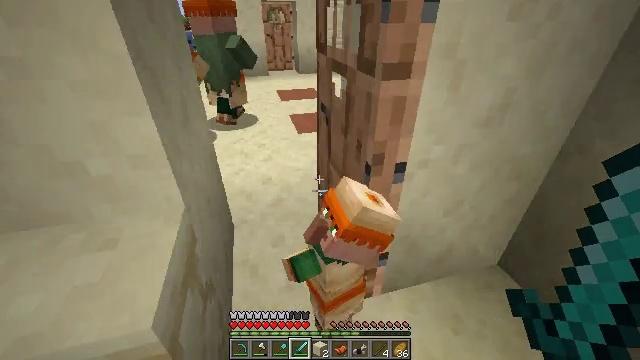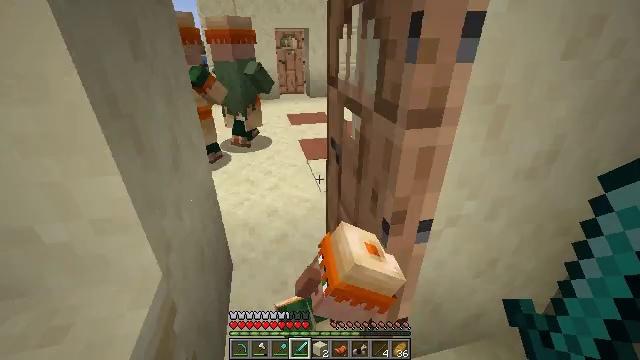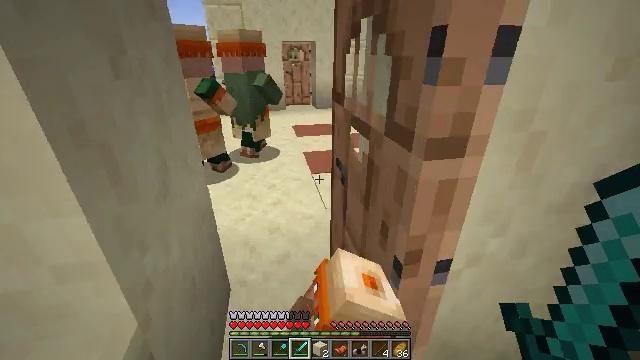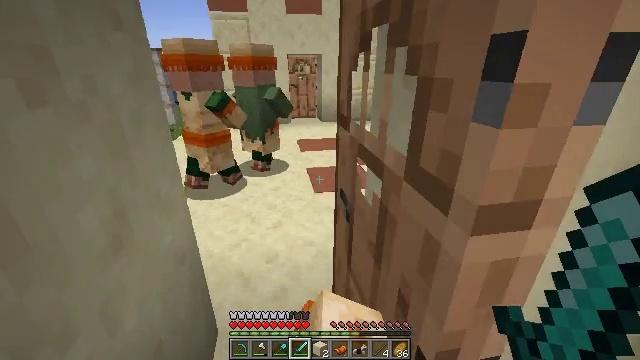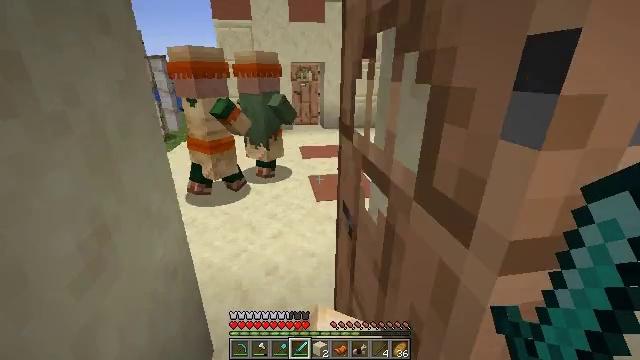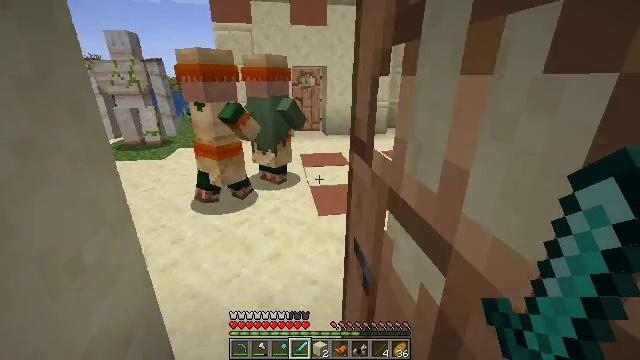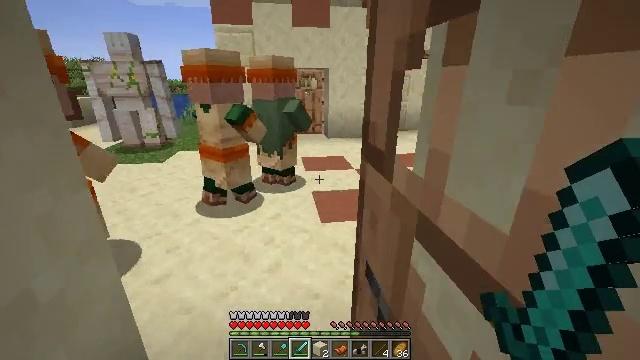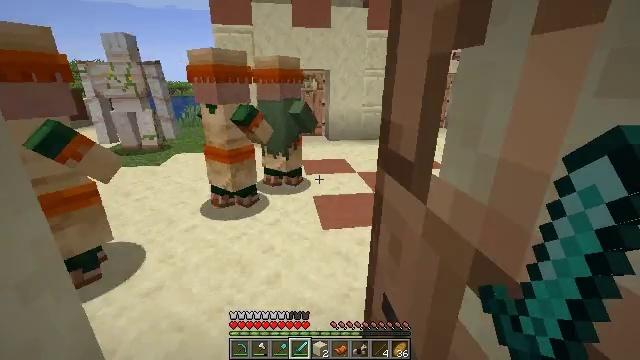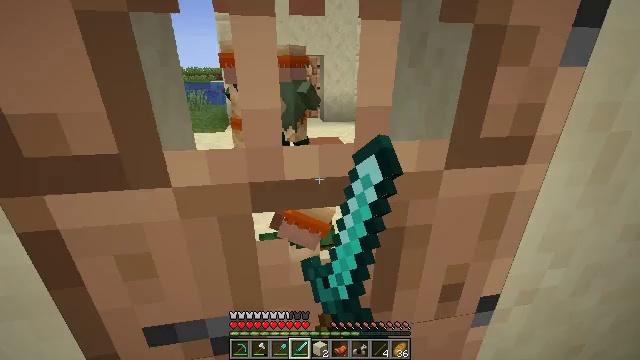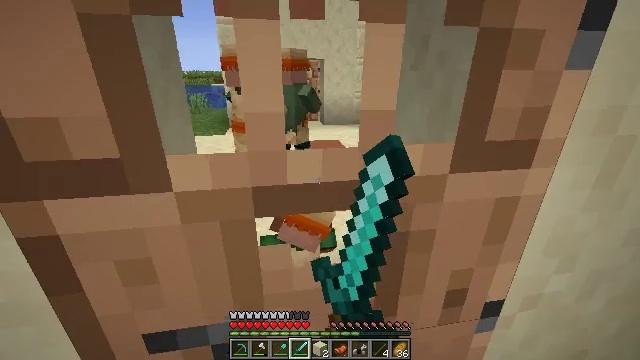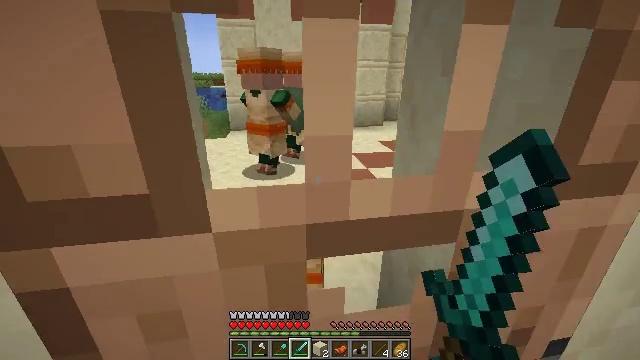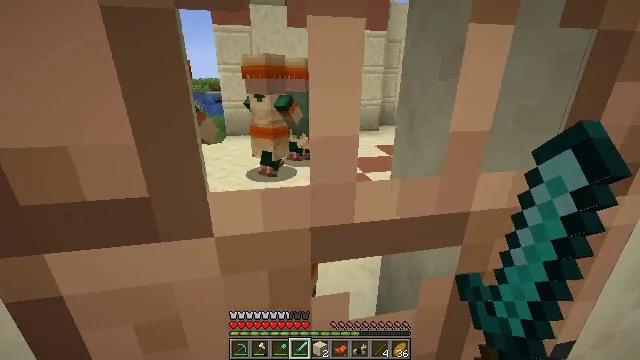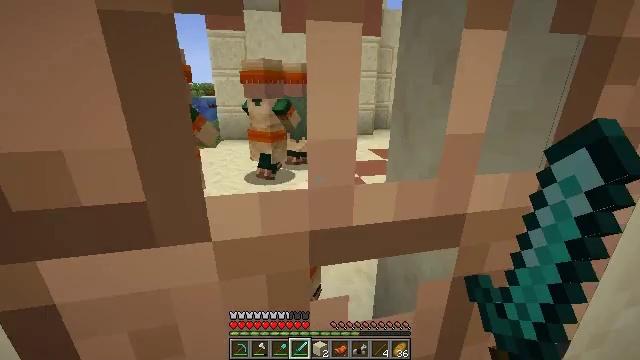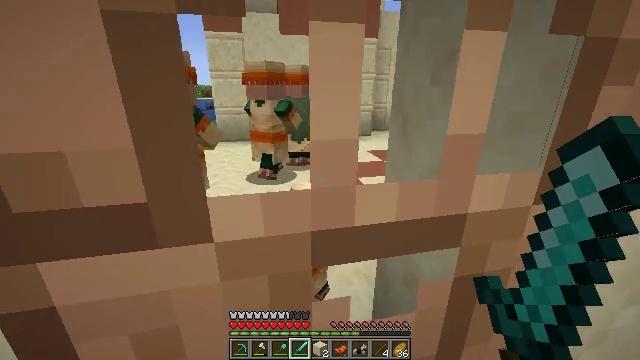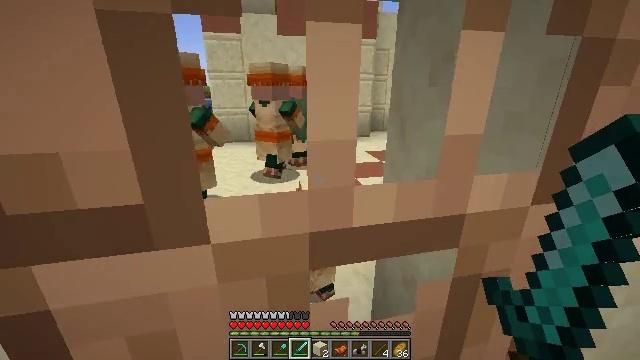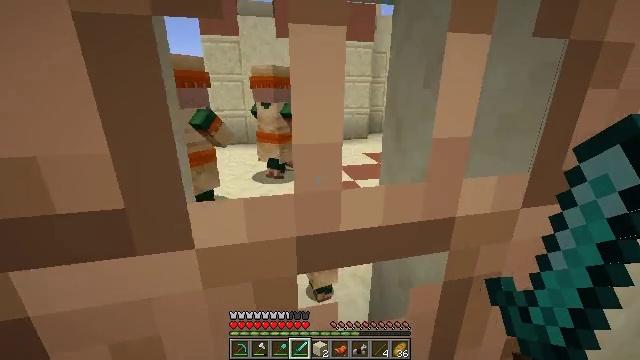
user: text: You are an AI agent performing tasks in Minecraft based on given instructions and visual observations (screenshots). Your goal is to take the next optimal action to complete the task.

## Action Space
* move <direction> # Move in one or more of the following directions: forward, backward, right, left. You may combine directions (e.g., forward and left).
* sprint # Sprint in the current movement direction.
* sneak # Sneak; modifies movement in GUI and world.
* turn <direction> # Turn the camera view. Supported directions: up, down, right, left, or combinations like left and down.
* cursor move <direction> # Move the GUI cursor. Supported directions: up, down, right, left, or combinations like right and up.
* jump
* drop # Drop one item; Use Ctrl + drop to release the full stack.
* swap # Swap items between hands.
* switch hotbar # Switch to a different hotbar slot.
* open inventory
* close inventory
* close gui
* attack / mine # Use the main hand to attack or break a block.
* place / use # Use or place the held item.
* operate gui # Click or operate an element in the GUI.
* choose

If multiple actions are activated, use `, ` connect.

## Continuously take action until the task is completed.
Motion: motion action
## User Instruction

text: Recycle the cyan bed from the house.
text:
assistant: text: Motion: move forward, turn left and up
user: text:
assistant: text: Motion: move forward, turn left and up
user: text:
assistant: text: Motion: move forward, turn left and up
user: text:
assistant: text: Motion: move forward, turn up
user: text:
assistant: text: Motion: move forward
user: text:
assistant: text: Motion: move forward
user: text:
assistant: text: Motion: move forward
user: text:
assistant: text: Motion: move forward and move left
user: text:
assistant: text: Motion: move forward and move left
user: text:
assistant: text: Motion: move forward and move left
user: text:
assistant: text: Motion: move forward and move left, turn up
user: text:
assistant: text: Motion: move forward, turn right
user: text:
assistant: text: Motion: move forward
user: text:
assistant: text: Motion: move forward
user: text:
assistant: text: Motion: move forward
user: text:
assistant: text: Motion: move forward
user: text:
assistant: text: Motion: move forward
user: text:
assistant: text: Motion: move forward
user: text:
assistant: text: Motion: move forward
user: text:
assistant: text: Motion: move forward
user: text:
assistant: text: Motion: move forward
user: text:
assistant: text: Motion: move forward, turn left
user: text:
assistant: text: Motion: move forward, turn left and down, use / place
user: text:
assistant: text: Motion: move forward, turn left and down, use / place
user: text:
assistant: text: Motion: move forward, use / place
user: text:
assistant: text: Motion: move forward and move left
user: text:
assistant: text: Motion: move forward and move left
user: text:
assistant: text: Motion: move forward and move left
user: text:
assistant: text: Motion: move forward
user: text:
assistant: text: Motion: move forward